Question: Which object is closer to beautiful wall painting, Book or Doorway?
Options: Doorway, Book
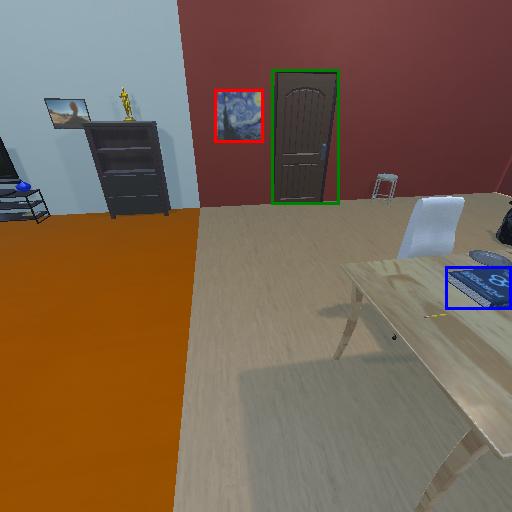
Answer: Doorway